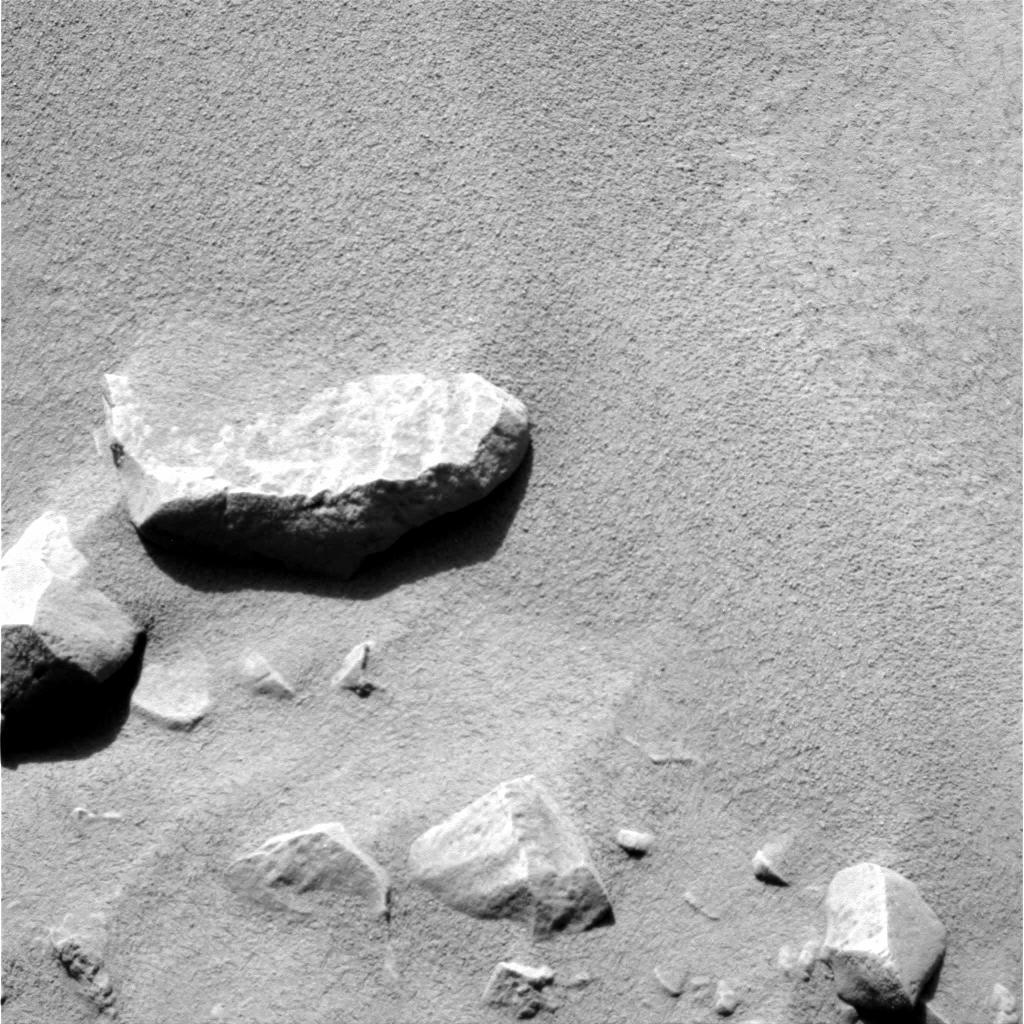
Terrain classes present: Gravel / Sand / Soil, Rock, Shadow